Interaction volume radius: 10 \u00c5
Interaction volume height: 15 \u00c5
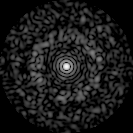
Disorder parameter: 0.8187